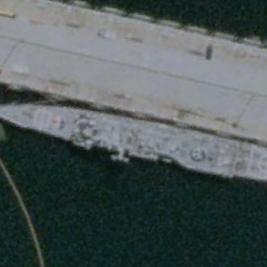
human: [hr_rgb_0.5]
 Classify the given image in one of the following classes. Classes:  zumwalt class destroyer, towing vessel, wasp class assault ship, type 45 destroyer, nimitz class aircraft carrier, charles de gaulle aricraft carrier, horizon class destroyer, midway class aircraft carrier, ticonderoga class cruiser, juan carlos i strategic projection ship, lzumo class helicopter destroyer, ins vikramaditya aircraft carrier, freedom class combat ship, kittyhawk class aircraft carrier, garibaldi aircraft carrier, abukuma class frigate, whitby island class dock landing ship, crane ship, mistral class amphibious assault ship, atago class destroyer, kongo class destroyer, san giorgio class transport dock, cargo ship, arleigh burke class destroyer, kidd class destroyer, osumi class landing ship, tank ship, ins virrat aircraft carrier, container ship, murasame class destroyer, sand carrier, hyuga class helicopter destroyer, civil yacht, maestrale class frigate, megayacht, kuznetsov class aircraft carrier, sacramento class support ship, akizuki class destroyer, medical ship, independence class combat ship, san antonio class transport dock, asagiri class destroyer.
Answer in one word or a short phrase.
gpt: Ticonderoga class cruiser